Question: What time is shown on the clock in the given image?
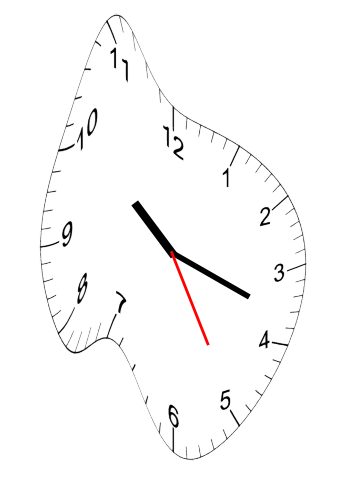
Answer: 10:18:25